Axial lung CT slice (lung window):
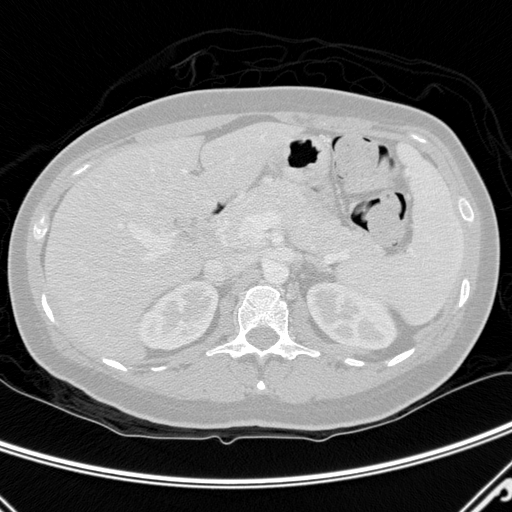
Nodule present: no